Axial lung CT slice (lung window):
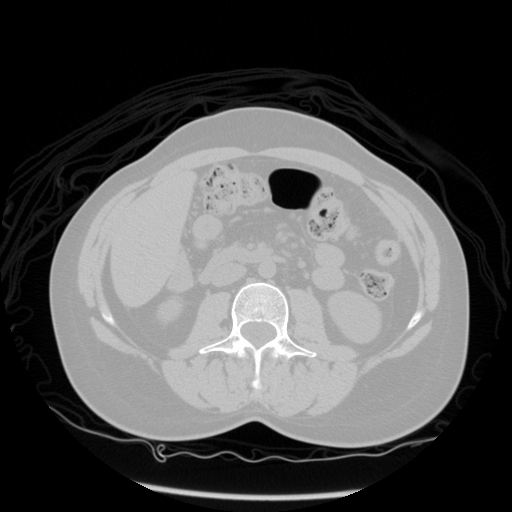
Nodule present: no